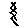
Label: zigzag